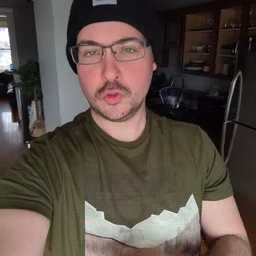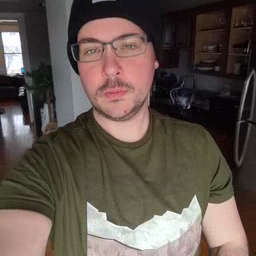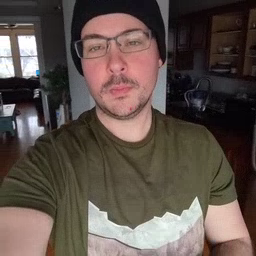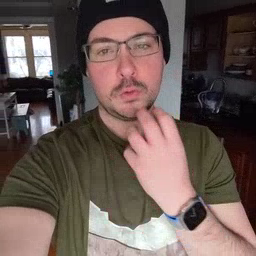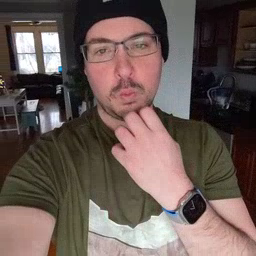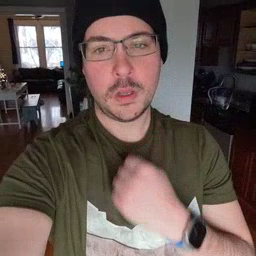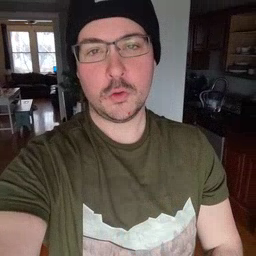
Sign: underwear